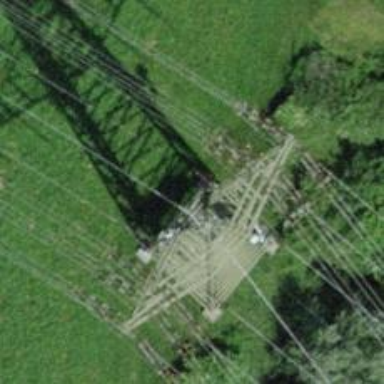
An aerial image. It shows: Power line is depicted.